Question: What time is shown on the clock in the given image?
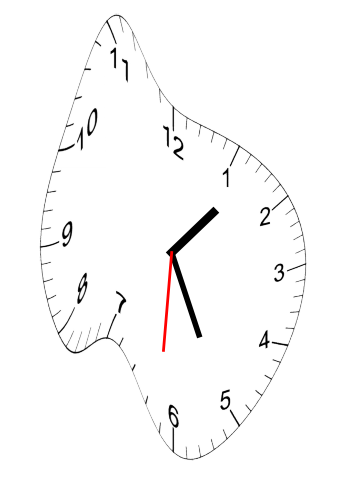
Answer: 01:25:31